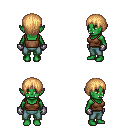
a pixel art fantasy rpg character, female body template, orc, green skin, brown pirate shirt, teal pants, light blonde plain hairstyle, metal gloves, four views (front, back, left, right), 2x2 character sprite sheet, small pixel art, hard edges, no anti-aliasing